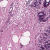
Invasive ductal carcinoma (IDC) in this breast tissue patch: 0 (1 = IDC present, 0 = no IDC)